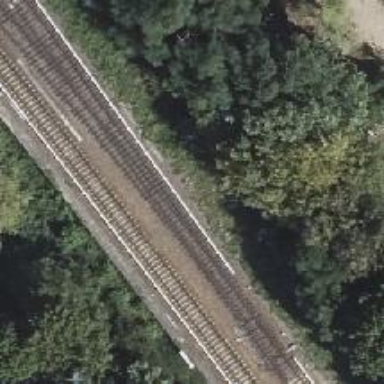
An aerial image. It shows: Light rail railway line with electrified rails.